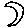
Label: moon